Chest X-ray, PA view. Patient: 33 years old, sex F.
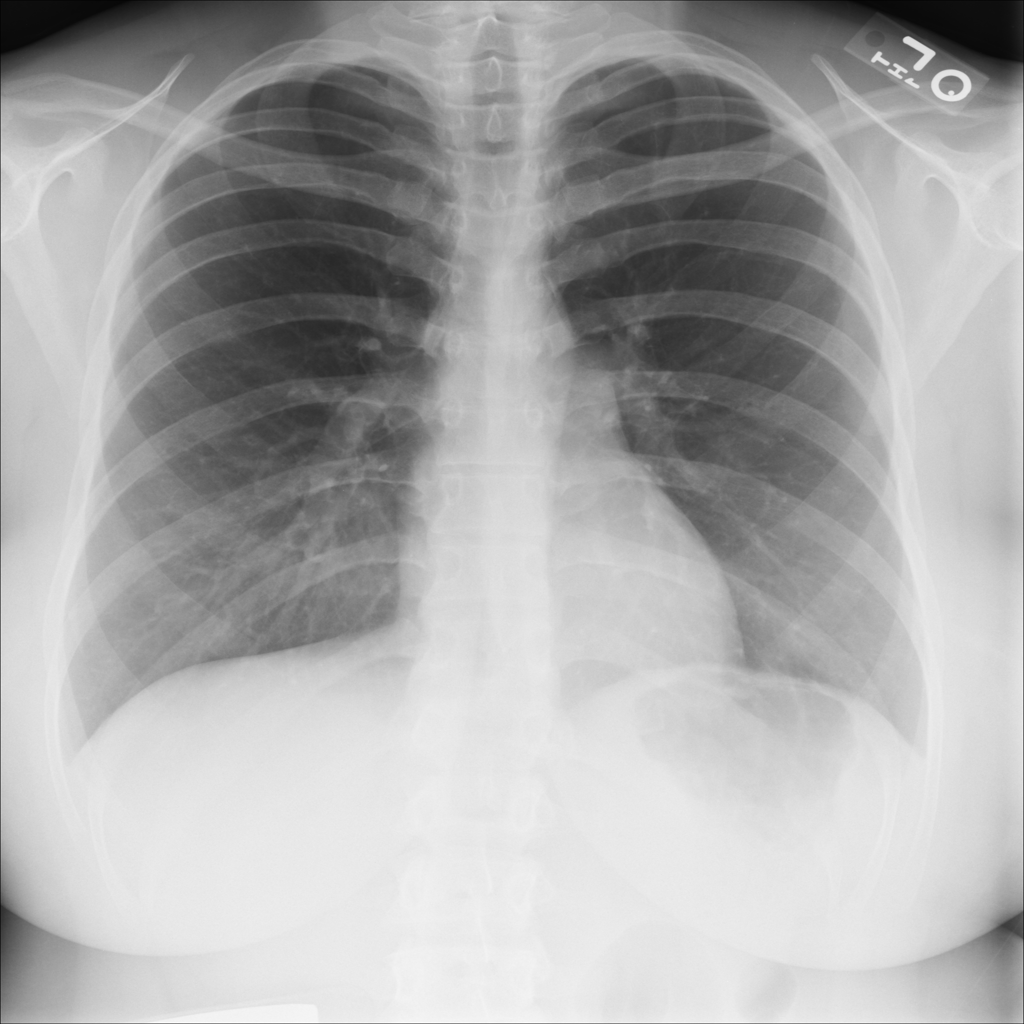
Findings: No Finding